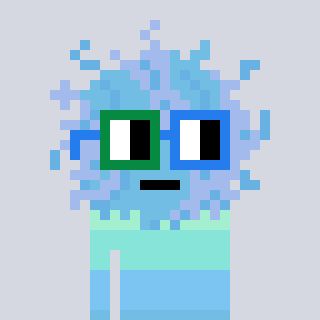
a pixel art character with square green and blue glasses, a lint-shaped head and a orange-colored body on a cool background